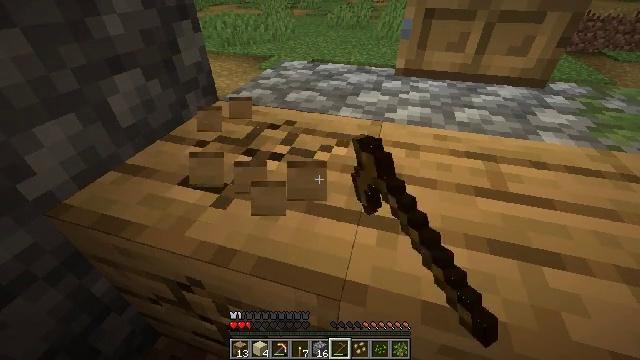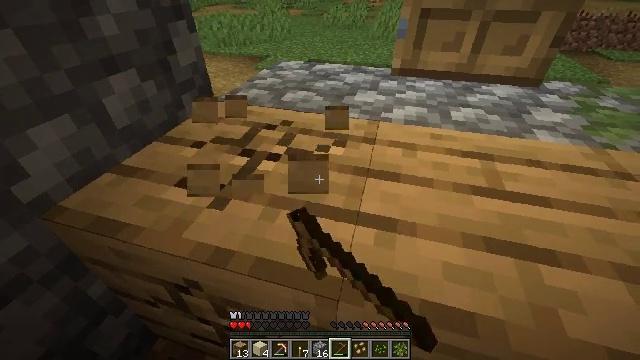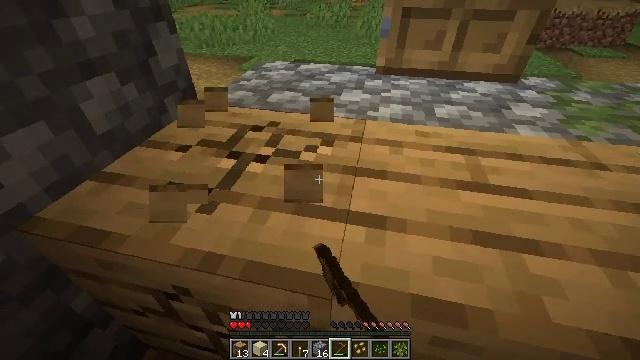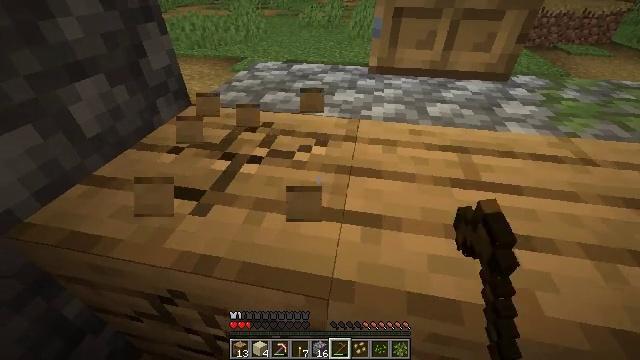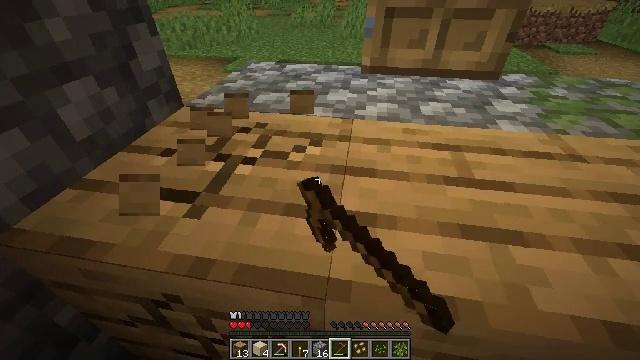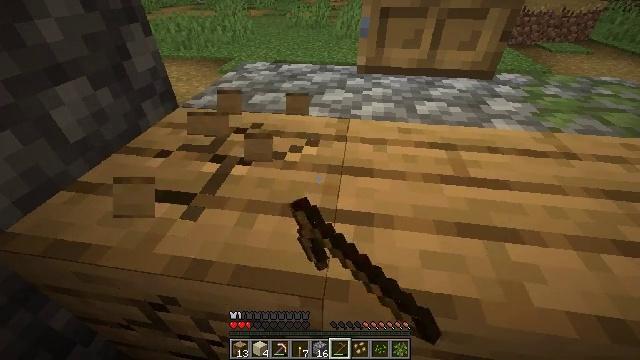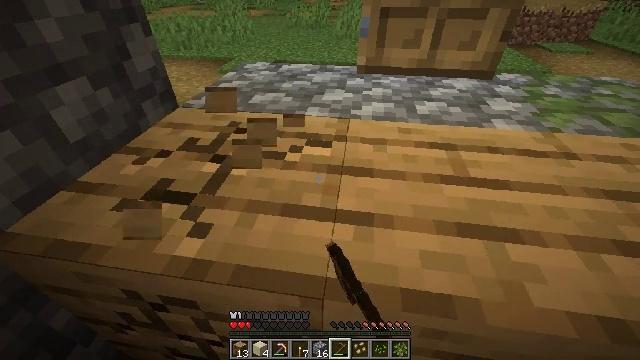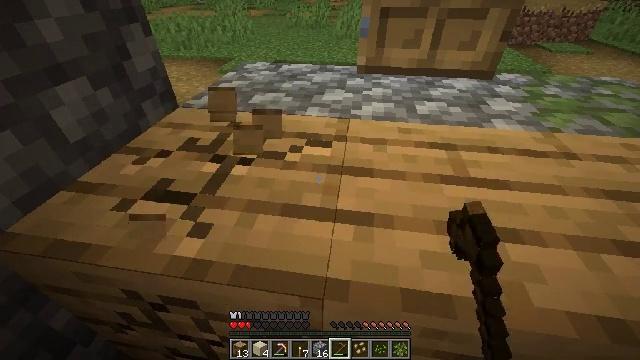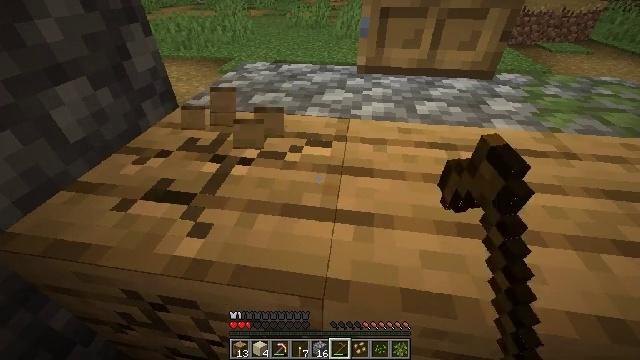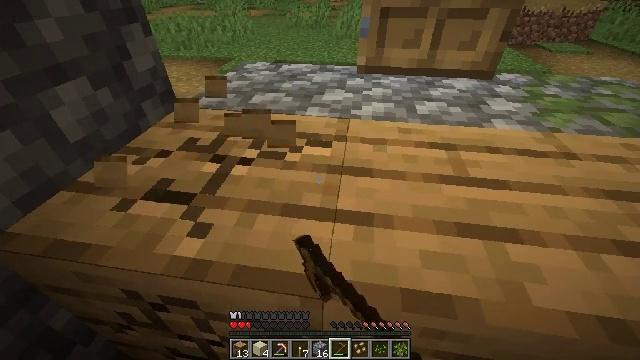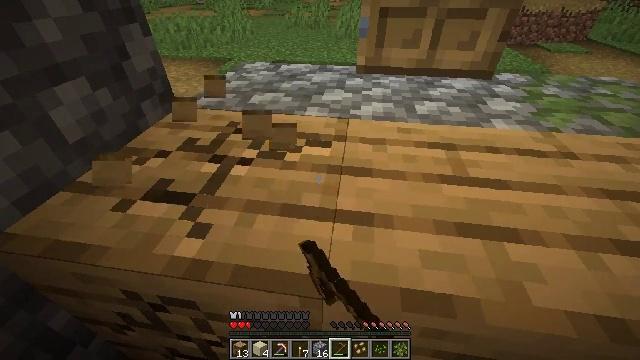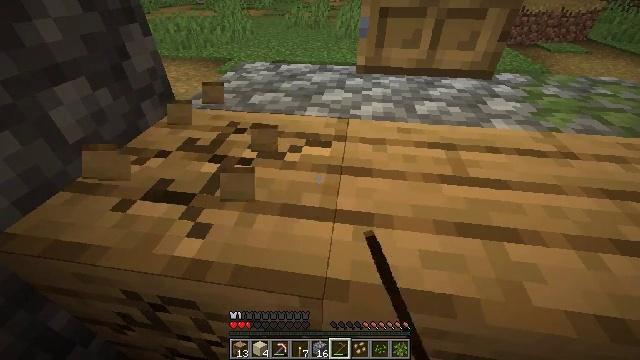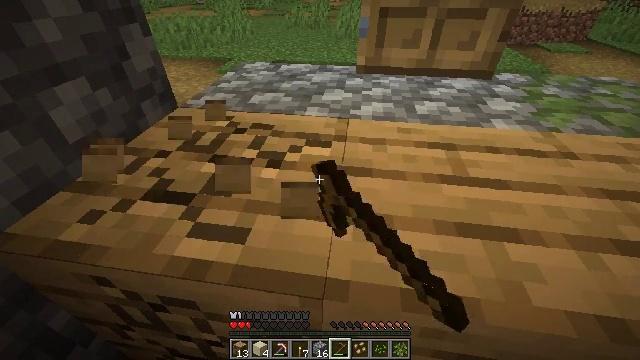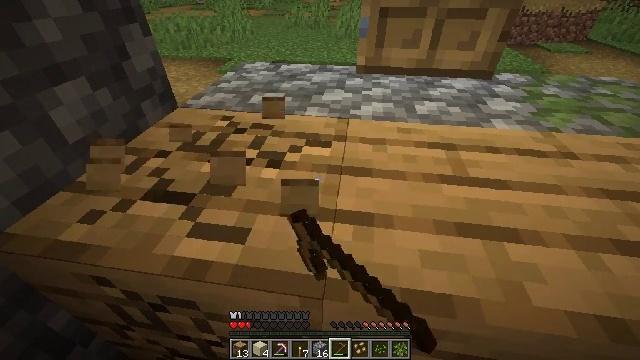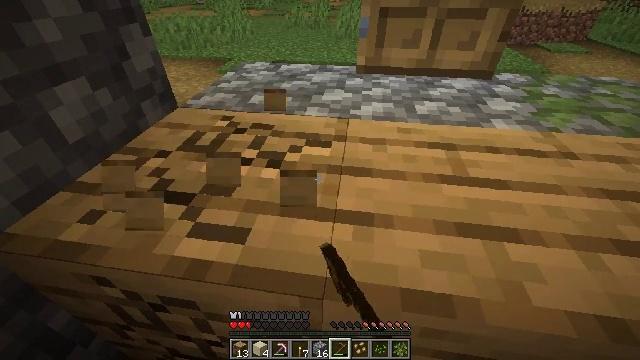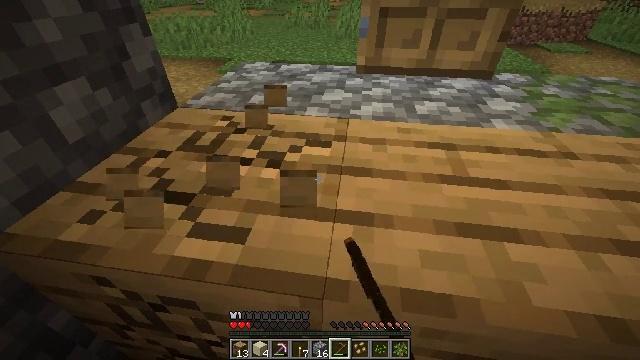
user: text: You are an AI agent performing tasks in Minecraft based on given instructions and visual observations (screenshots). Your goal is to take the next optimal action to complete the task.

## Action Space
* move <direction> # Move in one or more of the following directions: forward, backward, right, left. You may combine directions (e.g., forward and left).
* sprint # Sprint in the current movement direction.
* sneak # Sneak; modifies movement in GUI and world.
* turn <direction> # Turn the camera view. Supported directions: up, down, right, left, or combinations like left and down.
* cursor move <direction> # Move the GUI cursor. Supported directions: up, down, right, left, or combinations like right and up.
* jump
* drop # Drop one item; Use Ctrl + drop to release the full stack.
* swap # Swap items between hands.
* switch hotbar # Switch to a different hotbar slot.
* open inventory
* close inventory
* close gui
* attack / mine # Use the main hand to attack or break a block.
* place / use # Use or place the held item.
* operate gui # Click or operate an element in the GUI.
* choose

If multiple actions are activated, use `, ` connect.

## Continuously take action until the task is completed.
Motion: motion action
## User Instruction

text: Collect the oak planks from the structure.
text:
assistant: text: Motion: attack / mine
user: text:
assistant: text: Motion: turn right, attack / mine
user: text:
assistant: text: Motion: turn right, attack / mine
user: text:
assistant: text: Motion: turn right, attack / mine
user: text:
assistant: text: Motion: attack / mine
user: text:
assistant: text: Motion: attack / mine
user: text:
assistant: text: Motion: attack / mine
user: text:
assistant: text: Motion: attack / mine
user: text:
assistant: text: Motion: attack / mine
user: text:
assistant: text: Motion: attack / mine
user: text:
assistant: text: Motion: attack / mine
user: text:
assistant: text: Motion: attack / mine
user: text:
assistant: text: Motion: attack / mine
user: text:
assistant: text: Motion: attack / mine
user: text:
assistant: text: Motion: attack / mine
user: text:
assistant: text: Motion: attack / mine
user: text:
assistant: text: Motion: attack / mine
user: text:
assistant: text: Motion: attack / mine
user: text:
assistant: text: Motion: attack / mine
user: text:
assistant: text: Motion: attack / mine
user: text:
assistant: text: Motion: attack / mine
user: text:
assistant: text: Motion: attack / mine
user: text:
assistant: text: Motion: attack / mine
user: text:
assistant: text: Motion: attack / mine
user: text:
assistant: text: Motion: attack / mine
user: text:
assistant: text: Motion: attack / mine
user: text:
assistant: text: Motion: attack / mine
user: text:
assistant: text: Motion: attack / mine
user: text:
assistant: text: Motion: attack / mine
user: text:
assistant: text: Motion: attack / mine